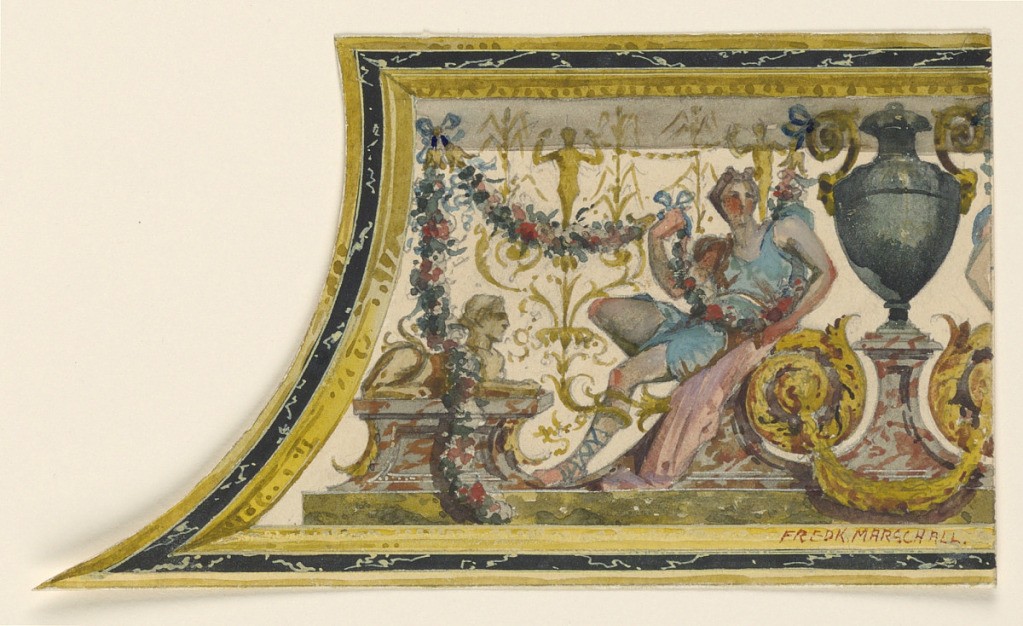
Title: Detail of panel of Salon of Louis XIII
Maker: Frederick Marschall
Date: ca. 1885
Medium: Brush and watercolor, tempera on heavy paper
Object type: Drawing
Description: Section of rectangular panel. Left, carved sides. It contains painted decoration: urn divides composition. Left, reclining youth holding garland of flowers. Extreme left, sphinx.